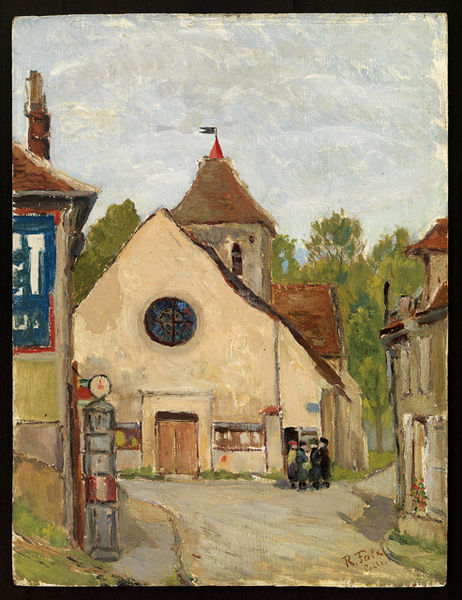
Titel: Scene in France, Scene in France
Künstler: Robert Fal’k
Standort: Amherst (Massachusetts, USA)
Institution: Mead Art Museum, Amherst College
Schlagwörter: beige, blue, church, gathering, lamp, men, people, red, white, window, expressionism, figures, france, green, grey, group, meeting, modern, painting, talking, windows, yellow, brown, clouds, man, rock, sky, stone, tree, building, house, water, houses, lane, roof, street, tower, trees, village, child, exterior, path, road, way, drawing, castle, color, impressionism, shadow, children, door, flag, small, town, person, blu, city, doors, oculus, cathedral, buildings, gate, mansion, vertical, art, colors, signature, school, belltower, impressionist, brush, brushstrokes, paint, simple, spire, sidewalk, christian, intimate, poster, station, sign, drain, rosette, stained glass, chappel, pennant, eky, quiet, vitral, advert, gas, gas station, gas pump, housr, blue sign, a, pump, stained glass window, r. folk, anal sex, buttfuckers, penish, jkjkjkjkj, cildren, rosarie, rosace, peflag, ghildren, petrol, impressnist